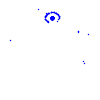
Particle: electron